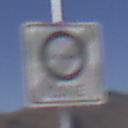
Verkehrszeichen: EndeUmweltzone
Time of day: MorningAfternoon
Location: Outdoor (Nature)
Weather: Clear
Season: NotSpecified
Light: Natural